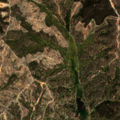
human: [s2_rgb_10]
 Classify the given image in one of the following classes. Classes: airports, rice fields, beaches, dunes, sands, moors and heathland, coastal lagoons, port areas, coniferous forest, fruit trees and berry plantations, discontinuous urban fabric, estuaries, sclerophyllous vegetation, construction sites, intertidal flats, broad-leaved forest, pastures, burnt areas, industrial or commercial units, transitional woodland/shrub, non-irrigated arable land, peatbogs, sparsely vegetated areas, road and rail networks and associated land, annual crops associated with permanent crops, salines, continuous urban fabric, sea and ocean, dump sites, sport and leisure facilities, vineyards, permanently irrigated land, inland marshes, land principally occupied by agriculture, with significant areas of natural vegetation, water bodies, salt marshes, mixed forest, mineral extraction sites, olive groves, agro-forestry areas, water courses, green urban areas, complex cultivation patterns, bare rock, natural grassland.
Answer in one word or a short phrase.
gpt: agro-forestry areas, broad-leaved forest, transitional woodland/shrub